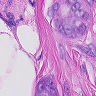
Metastatic tissue present: yes